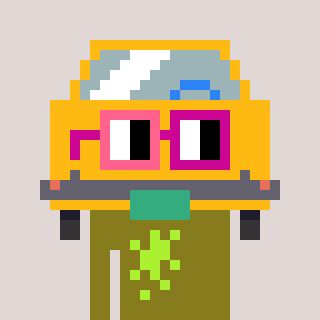
a pixel art character with square pink and red glasses, a taxi-shaped head and a gunk-colored body on a warm background